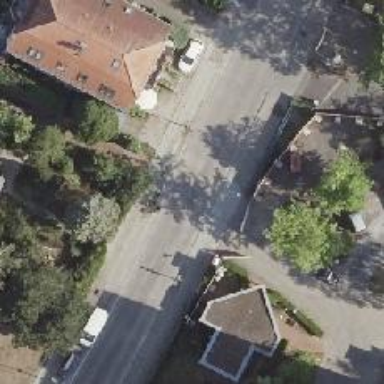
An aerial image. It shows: Residential road with asphalt surface. There are sidewalks on both sides of the road.